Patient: sex F, age 59
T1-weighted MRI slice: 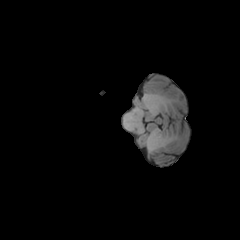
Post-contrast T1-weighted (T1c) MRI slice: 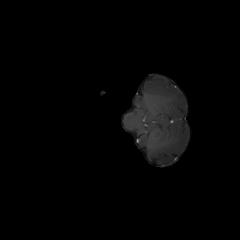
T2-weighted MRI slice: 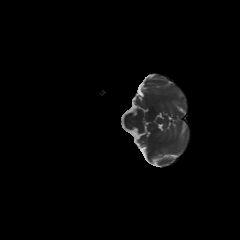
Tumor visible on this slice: no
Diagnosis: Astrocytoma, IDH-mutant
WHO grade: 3